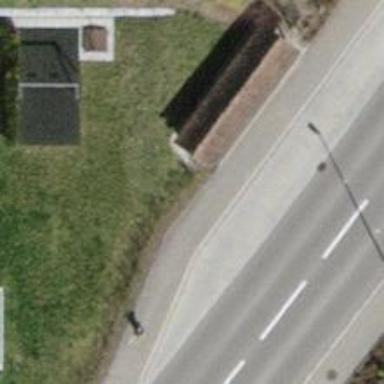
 serving as platform for public transportation."